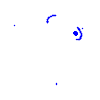
Particle: electron